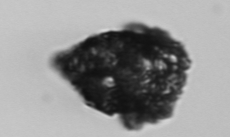
Label: Tintinnopsis